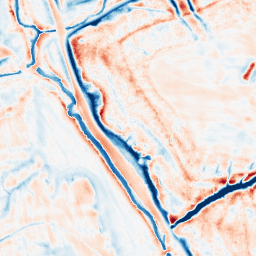
Category: edge_preserving
Decomposition family: bilateral
Decomposition parameters: d: 21
sigma_color: 100
sigma_space: 150
Upsampling method: cubic_catmull_rom
Upsampling parameters: scale: 4
Upsampling scale: 4